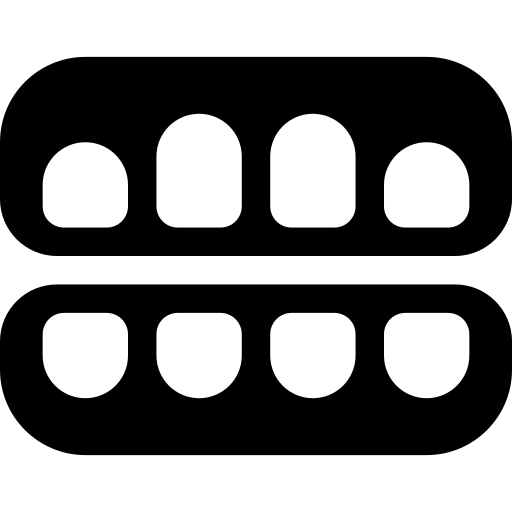
Tags: icon, FontAwesome, fa-icon, solid, teeth, open